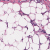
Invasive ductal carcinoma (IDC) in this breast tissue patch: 1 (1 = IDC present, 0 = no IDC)